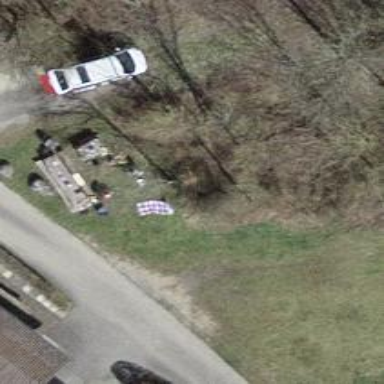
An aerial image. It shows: BBQ amenity.